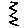
Label: zigzag